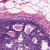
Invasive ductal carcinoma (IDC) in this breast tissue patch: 0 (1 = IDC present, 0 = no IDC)